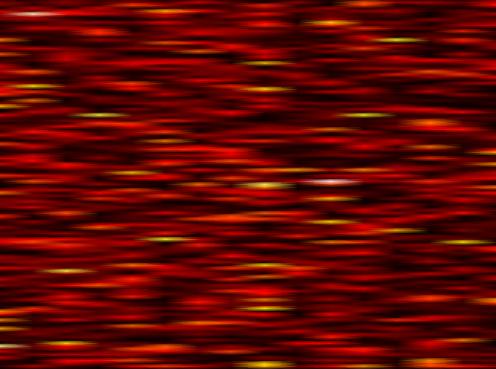
Label: FBMC